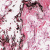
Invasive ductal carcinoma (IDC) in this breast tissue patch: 0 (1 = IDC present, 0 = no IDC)